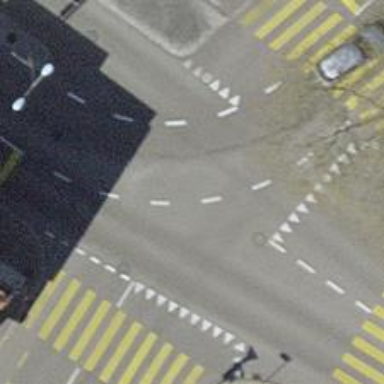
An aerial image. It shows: Road with traffic signals.